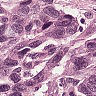
Metastatic tissue present: yes